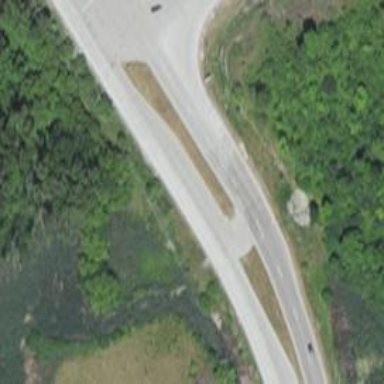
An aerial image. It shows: Secondary link road.